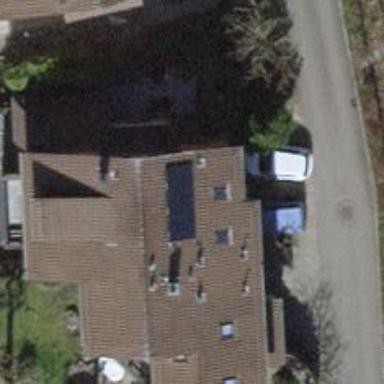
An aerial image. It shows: Building with tiled roof.